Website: home-depot
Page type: billing-address
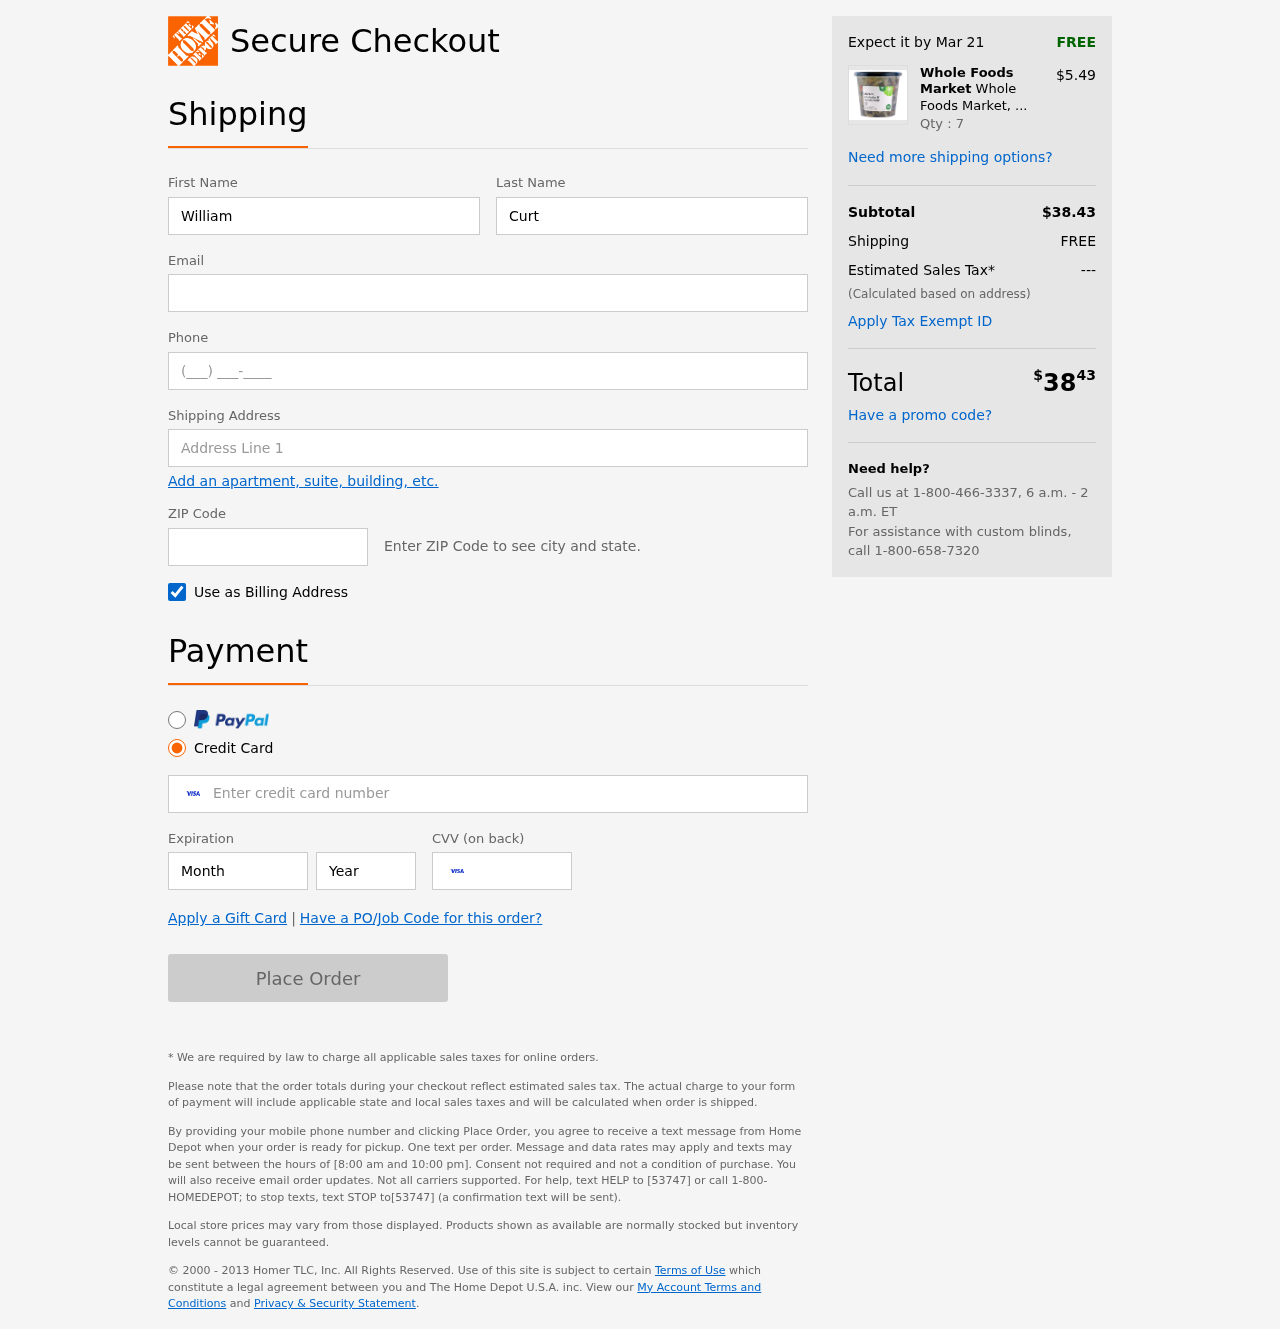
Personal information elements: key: PII_FIRSTNAME
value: William
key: PII_LASTNAME
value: Curtis
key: PII_EMAIL
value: william.curtis@hotmail.com
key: PII_PHONE
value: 9559470189
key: PII_STREET
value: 7923 Matthew Mountain
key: PII_POSTCODE
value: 10491
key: PII_CARD_NUMBER
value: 4073 4603 1613 4071
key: PII_CARD_EXPIRY_MONTH
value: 06
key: PII_CARD_CVV
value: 992
Product elements: key: PRODUCT1_BRAND
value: Whole Foods Market
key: PRODUCT1_NAME
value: Whole Foods Market, Chicken, Artichoke & Lemon Soup, 24 oz
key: PRODUCT1_PRICE
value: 5.49
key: PRODUCT1_QUANTITY
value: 7
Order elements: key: ORDER_DELIVERY_DATE
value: Mar 21
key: ORDER_SUBTOTAL
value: $38.43
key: ORDER_SHIPPING_COST
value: FREE
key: ORDER_TAX
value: ---
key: ORDER_TOTAL2
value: $3843